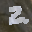
Label: 2